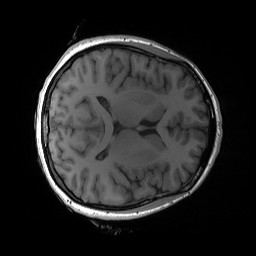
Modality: T1w
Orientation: axial